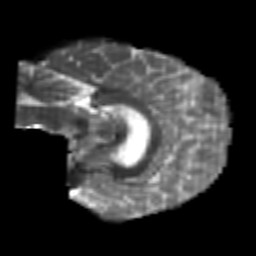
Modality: T2w
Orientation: sagittal
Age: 25
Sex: male
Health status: healthy
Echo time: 0.074 s